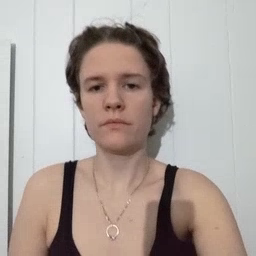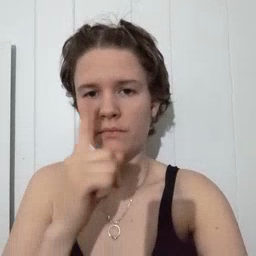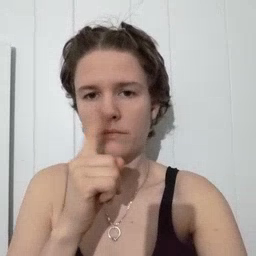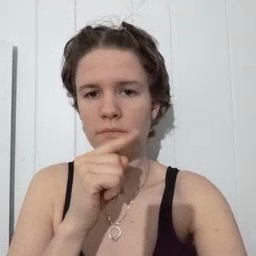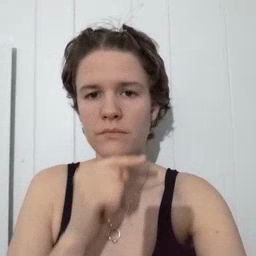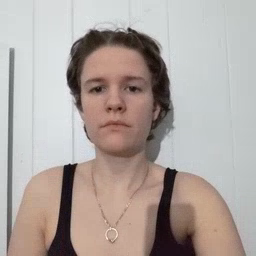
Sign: mouse